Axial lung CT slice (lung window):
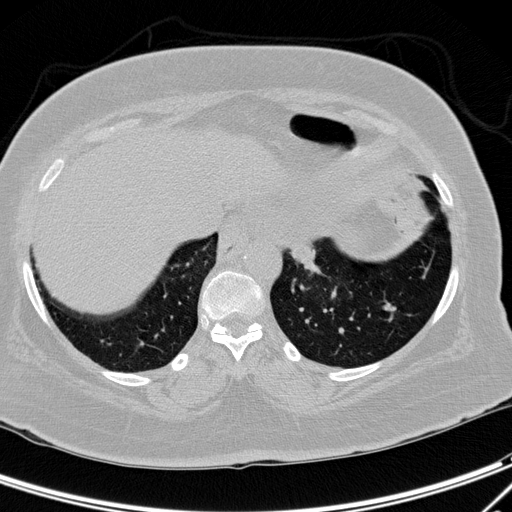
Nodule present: no